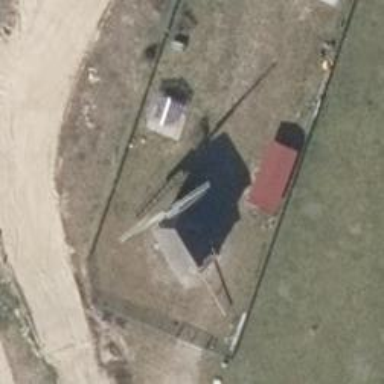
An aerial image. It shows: Windmill.